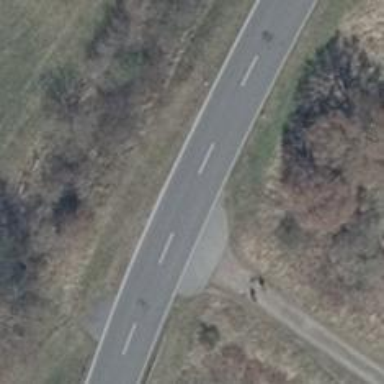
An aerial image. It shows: Tertiary road with asphalt surface.